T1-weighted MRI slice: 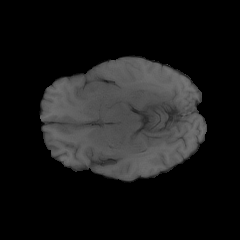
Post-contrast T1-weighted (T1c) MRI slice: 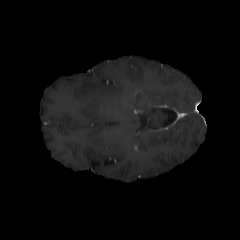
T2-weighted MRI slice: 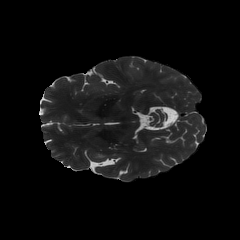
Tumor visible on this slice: no